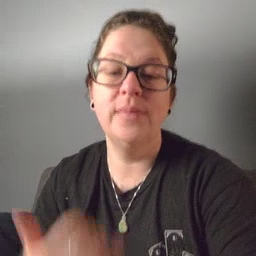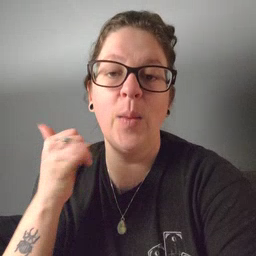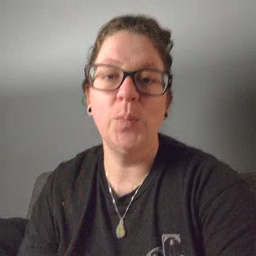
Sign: yellow